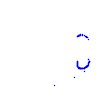
Particle: proton